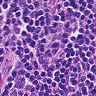
Metastatic tissue present: no